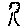
Label: tree